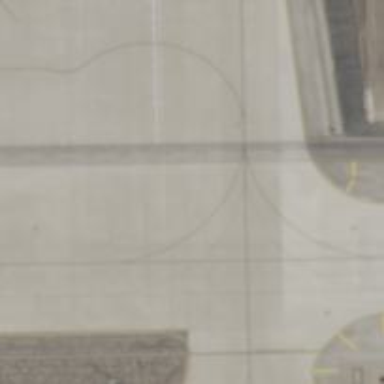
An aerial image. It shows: Image of taxiway at airport.